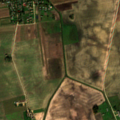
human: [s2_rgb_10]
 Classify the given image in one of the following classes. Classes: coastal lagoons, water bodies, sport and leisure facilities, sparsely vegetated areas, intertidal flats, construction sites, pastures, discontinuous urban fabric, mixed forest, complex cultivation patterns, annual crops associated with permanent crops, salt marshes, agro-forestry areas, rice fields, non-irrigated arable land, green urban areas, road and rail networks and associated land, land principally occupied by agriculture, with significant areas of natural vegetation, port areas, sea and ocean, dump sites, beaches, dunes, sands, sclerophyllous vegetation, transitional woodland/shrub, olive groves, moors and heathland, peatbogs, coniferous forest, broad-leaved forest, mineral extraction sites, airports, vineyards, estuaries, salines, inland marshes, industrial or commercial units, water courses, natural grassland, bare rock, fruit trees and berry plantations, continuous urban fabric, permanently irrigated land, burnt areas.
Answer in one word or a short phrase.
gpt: discontinuous urban fabric, non-irrigated arable land